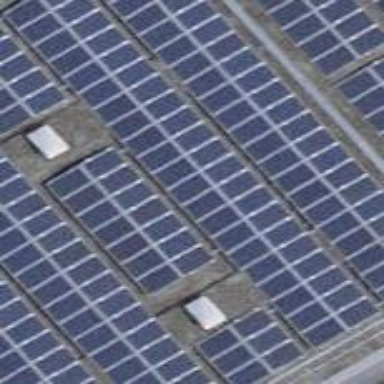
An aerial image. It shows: Solar power generator with photovoltaic panels.